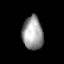
Tissue: lung
Cell type: Endothelial cells
Senescence score: 0.637
Nuclear area (px): 664
Mean DAPI intensity: 157.557